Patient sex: F
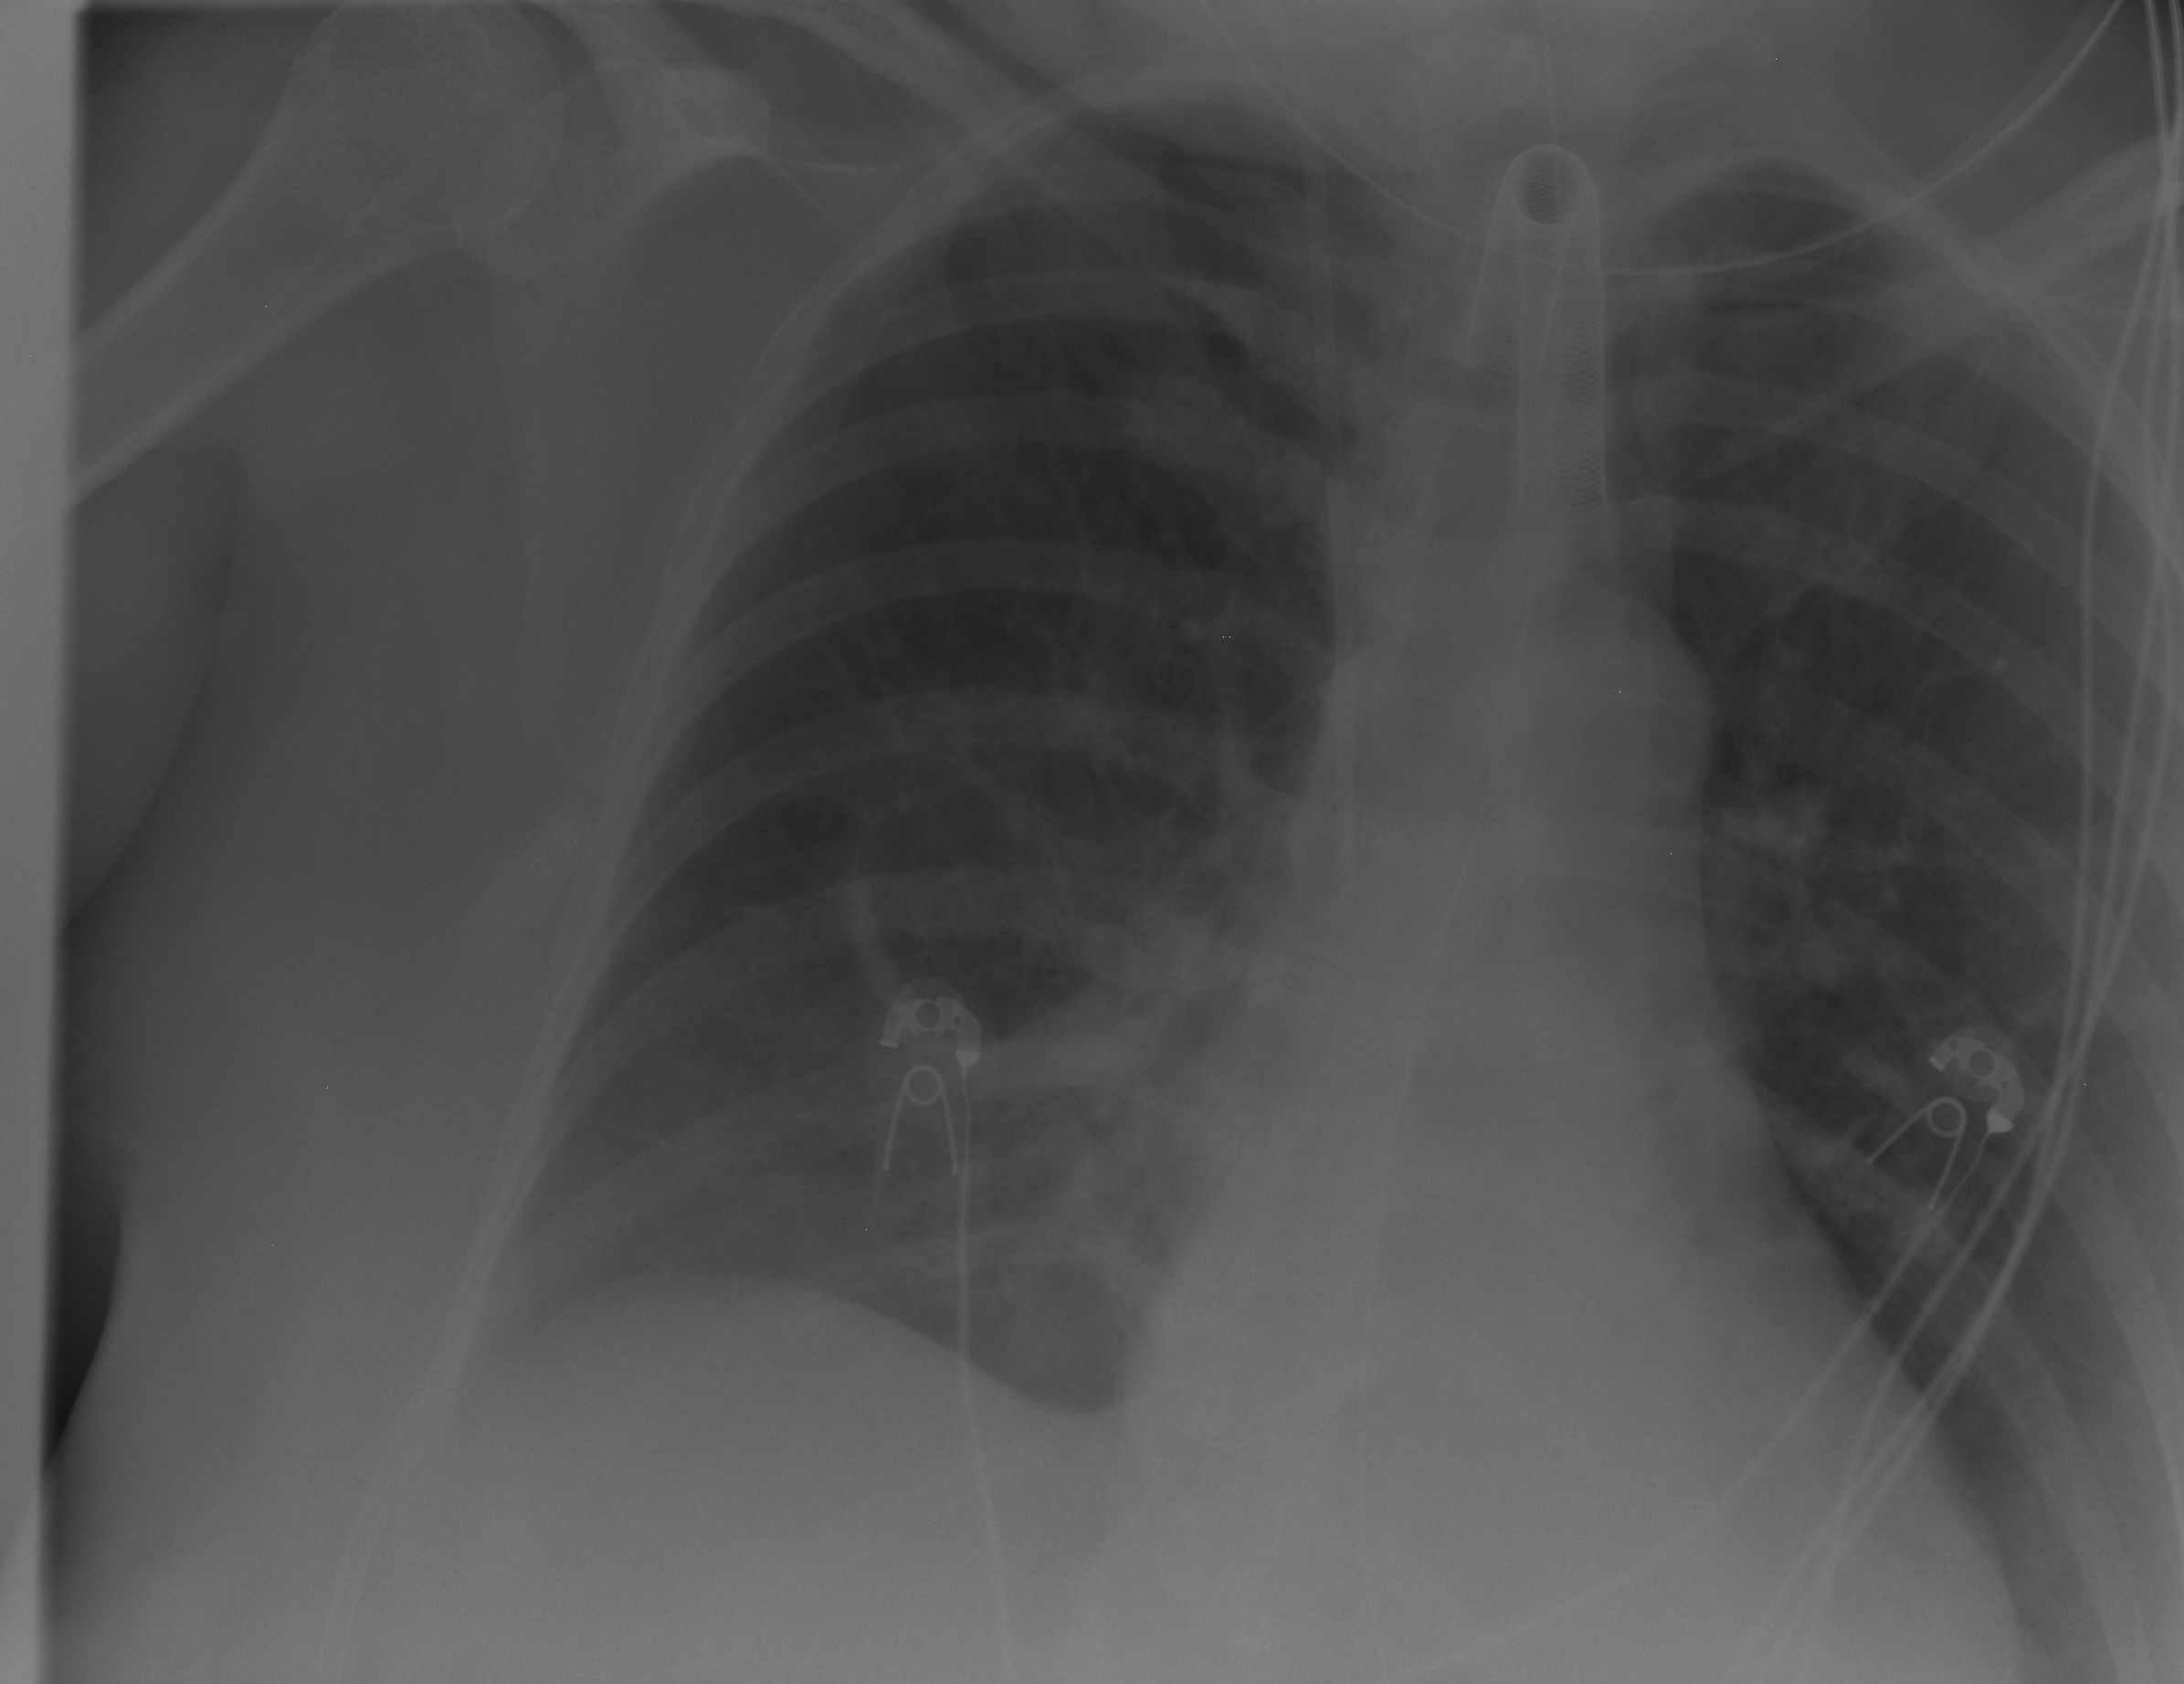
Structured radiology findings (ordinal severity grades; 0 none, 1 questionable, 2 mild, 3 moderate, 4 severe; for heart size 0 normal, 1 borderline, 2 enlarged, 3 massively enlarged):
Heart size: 0
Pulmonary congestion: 0
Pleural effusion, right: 0
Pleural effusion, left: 2
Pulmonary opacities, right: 0
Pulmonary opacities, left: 0
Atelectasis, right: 2
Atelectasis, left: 2